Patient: sex F, age 53
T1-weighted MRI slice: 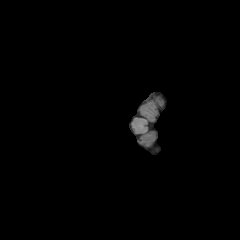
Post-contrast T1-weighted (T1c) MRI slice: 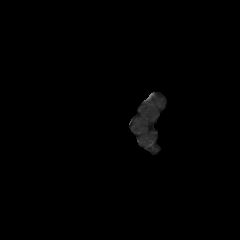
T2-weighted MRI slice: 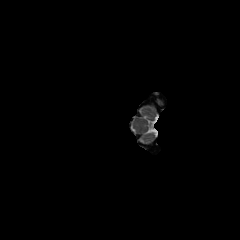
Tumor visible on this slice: no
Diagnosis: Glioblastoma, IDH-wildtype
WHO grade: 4